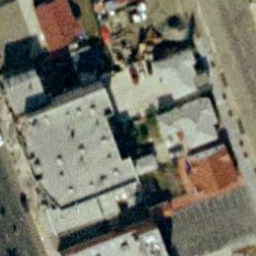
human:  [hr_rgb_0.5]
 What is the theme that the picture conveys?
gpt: buildings